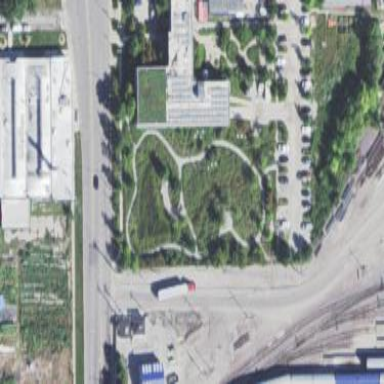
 man-made feature designed to manage stormwater runoff."